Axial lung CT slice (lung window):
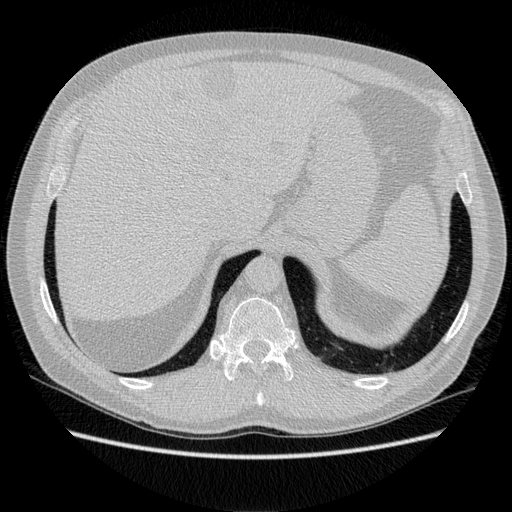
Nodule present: no